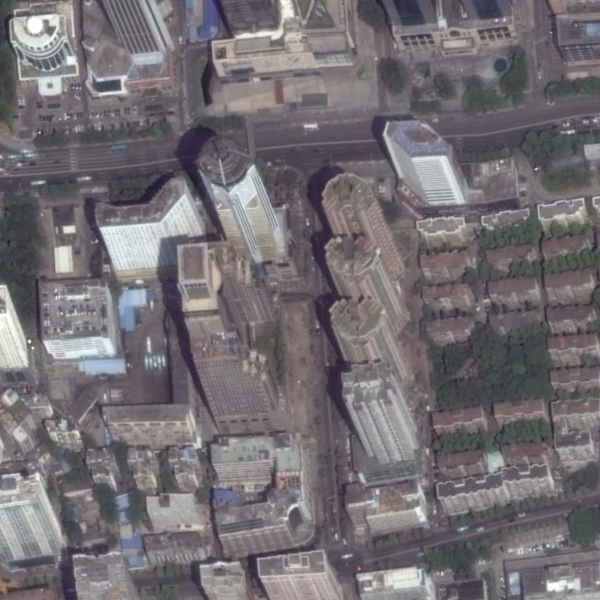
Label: Commercial